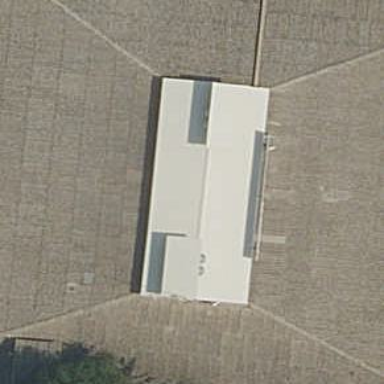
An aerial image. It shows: Supermarket building.